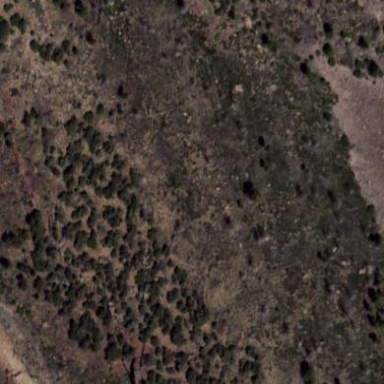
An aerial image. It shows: Area covered in scrub vegetation.